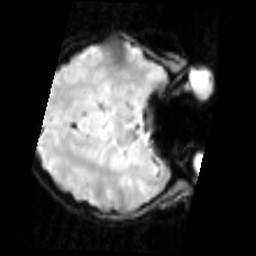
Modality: inplaneT2
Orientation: axial
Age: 26
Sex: female